Question: > I am generating the excel file in server side and writing it to the
outpuststream with the following response headers.
'''
response.setContentType("application/vnd.ms-excel");
response.setHeader("Content-Disposition","attachment;filename="+fileName);
'''
> In my client side : An ajax call to the servlet as shown :
'''
Ext.Ajax.request({
url: 'GenerateReport',
method: 'GET',
params: {
'start_date': sd.getValue(),
'end_date':ed.getValue()
}
});
'''
> Browser shows following :
 The Open and Save dialog prompt is not opening.What may be the problem.Please help me resolve this.Any help is appreciated.Thanks.
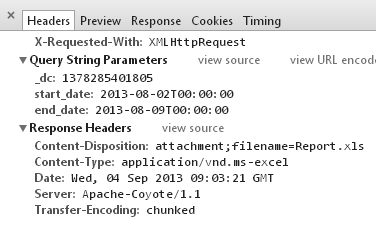
Answer: > Thanks @liya. I have resolved it by using iframe instead of ajax call.Its getting
downloaded directly.Here it is :
'''
Ext.core.DomHelper.append(document.body, {
tag : 'iframe',
id : 'downloadIframe',
frameBorder : 0,
width : 0,
height : 0,
css : 'display:none;visibility:hidden;height:0px;',
src : 'GenerateReport'
});
'''
> But Is their anyway,to open a dialog box before downloading,to prompt
for 'OPEN' or 'SAVE' the file instead of saving it directly which I am
doing.